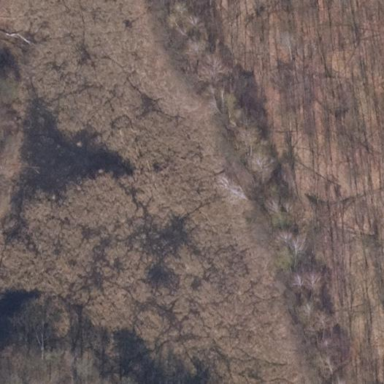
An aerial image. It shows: Swamp in wetland area.